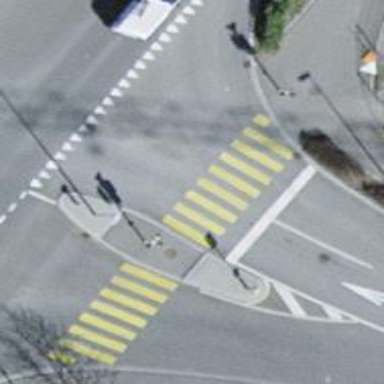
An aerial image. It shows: Zebra crossing with traffic signals and pedestrian island.